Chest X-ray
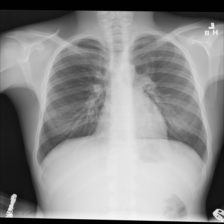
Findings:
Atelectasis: negative
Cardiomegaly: negative
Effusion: negative
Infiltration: negative
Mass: negative
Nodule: negative
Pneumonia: negative
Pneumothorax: negative
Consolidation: negative
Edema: negative
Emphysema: negative
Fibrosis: negative
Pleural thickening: negative
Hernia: negative